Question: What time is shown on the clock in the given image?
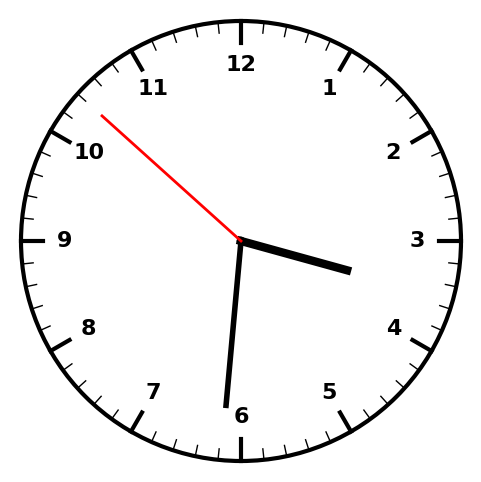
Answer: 03:30:52